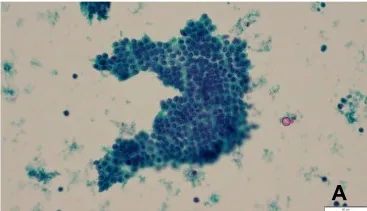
(A) under 400x microscope Thyroid cytology: Pap stained tumor cells were arranged in solid sheets with medium cytoplasm under 400x Pap staining, irregular nucleus morphology, vacuolated, chromatin border set, thickened nuclear membrane, and deviated nucleoli were seen, which are morphological features of typical papillary thyroid carcinoma.
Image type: pathology (papanicolaou)